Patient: sex F, age 35
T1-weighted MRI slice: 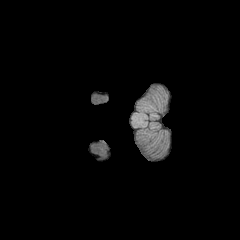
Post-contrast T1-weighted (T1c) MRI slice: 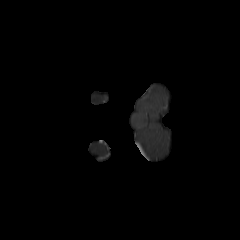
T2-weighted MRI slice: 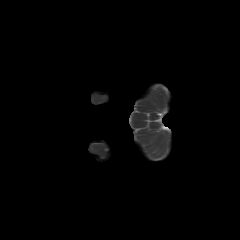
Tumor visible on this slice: no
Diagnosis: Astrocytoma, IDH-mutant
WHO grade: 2